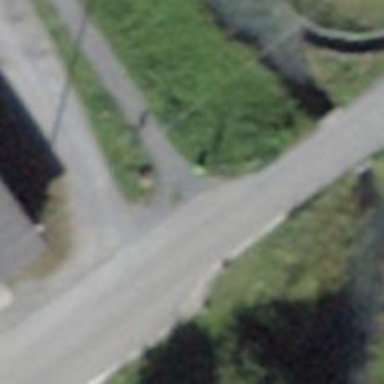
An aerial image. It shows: Bollard barrier.